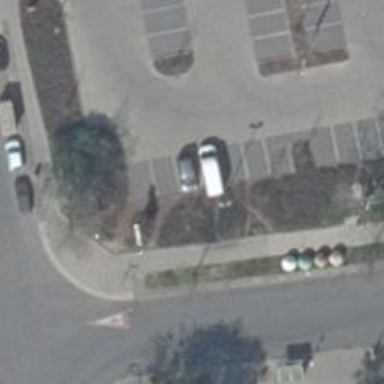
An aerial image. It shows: Parking aisle designated as service road.